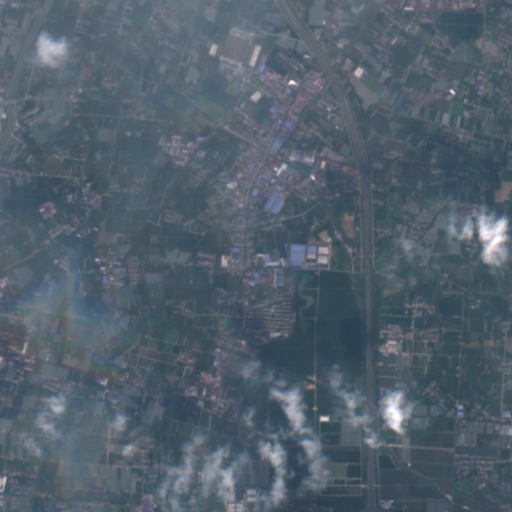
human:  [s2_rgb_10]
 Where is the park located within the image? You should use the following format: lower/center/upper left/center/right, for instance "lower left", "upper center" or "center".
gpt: The park is located in the lower right of the image.
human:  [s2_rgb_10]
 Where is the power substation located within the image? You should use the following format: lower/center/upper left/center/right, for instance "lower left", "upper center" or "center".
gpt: The power substation is located in the upper center of the image.
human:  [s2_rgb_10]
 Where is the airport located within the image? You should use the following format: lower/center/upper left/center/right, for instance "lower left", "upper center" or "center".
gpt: There is no airport in the image.